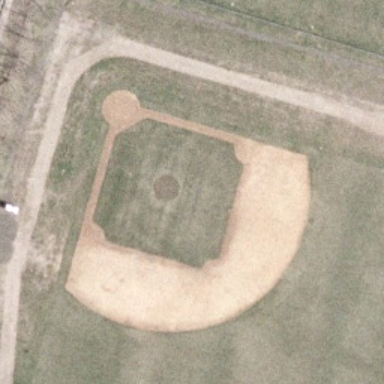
This is a baseball diamond .